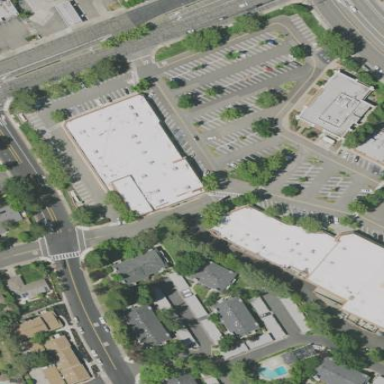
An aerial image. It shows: Retail building.